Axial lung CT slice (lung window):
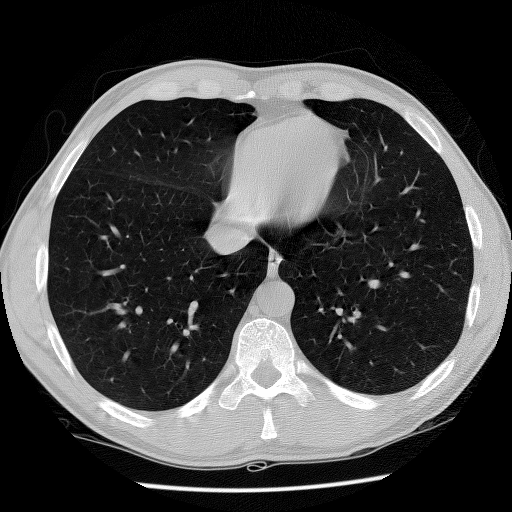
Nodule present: no